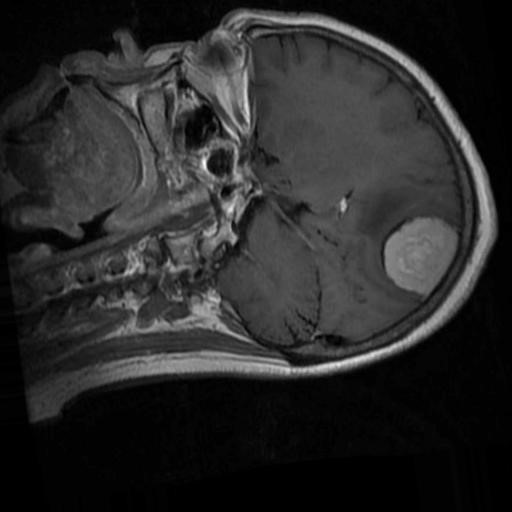
Label: brain_menin